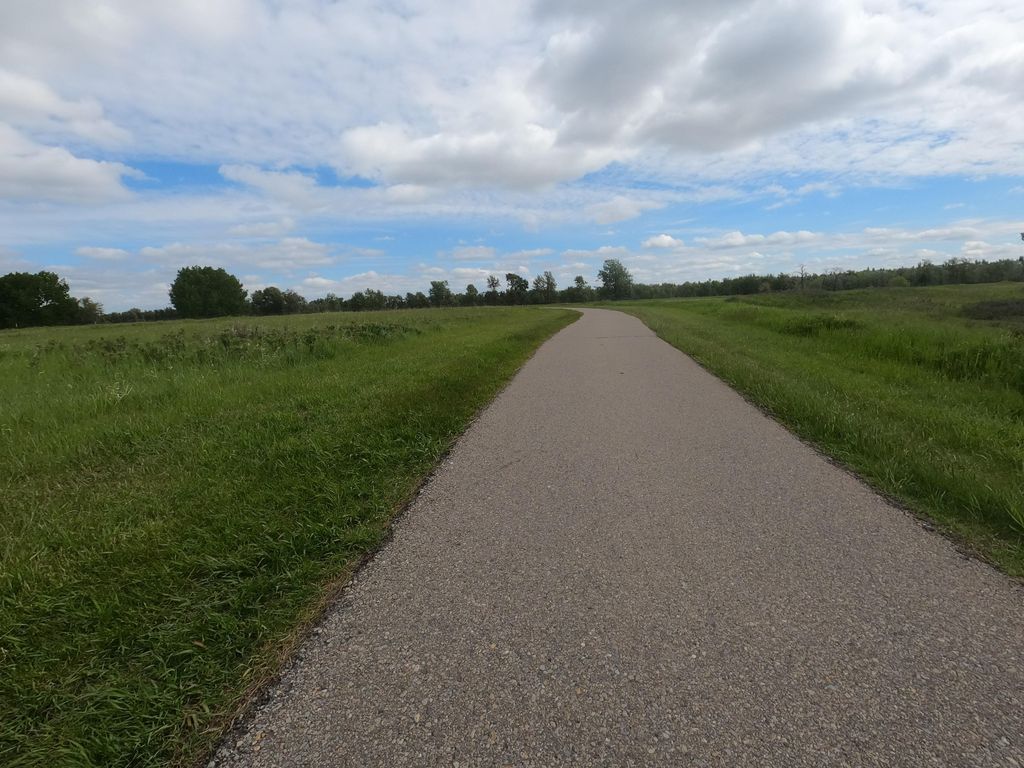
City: calgary